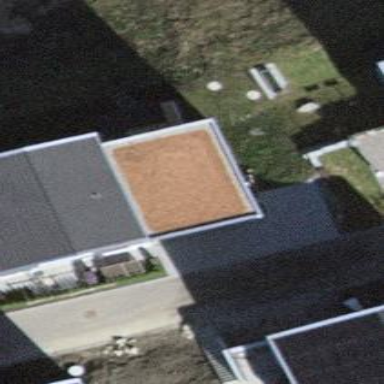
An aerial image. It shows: Simple house.